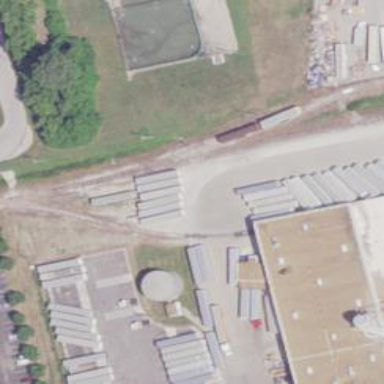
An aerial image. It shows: Rail spur service.